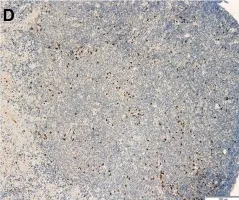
Primary anal canal lymphoma successfully treated with R-CHOP chemotherapy. (D) CD3 immunostaining negative (x100).
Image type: pathology (immunostaining)